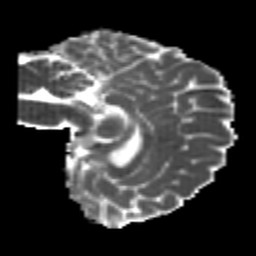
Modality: MD
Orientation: sagittal
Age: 23
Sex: female
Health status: healthy
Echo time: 0.074 s